Interaction volume radius: 10 \u00c5
Interaction volume height: 10 \u00c5
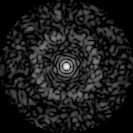
Disorder parameter: 0.8375